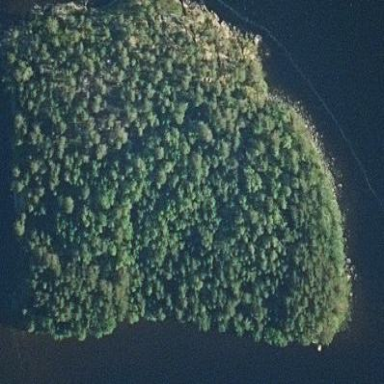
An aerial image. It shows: Woodland islet designated as nature reserve.